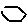
Label: hexagon